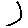
Label: moon